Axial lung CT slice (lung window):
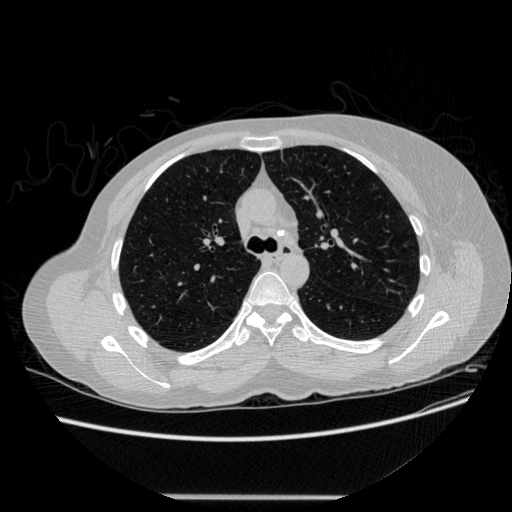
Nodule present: no